Platform: macOS
Application: Arc Browser
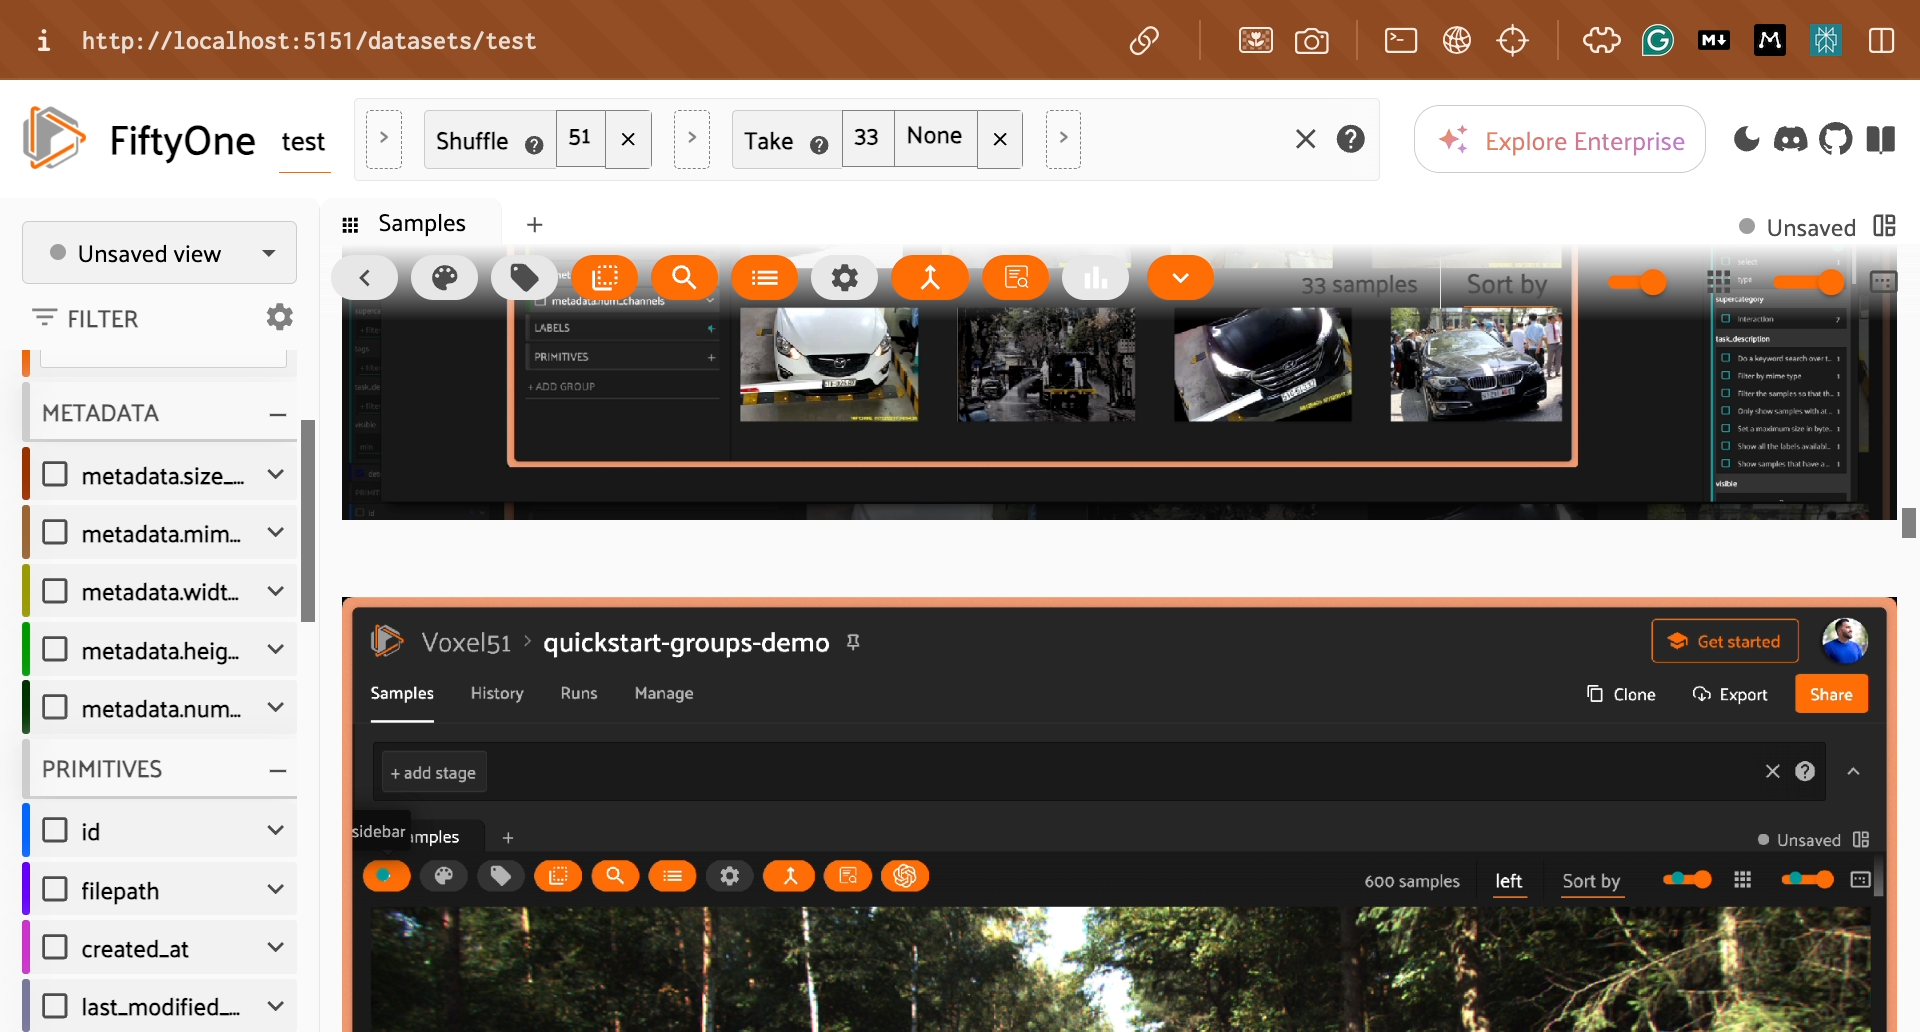
task_description: Locate the metadata group in the sidebar
action_type: hover
element_info: Menu Item
steps_since_start: 1